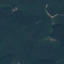
Land use / land cover class: Forest